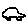
Label: car